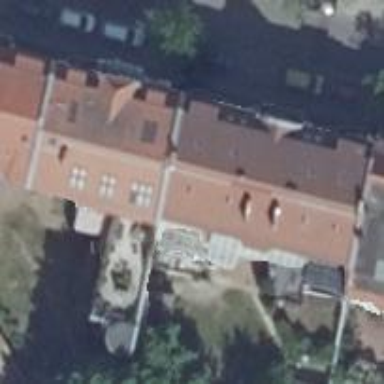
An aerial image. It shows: Light gray apartment building with gabled roof made of roof tiles.